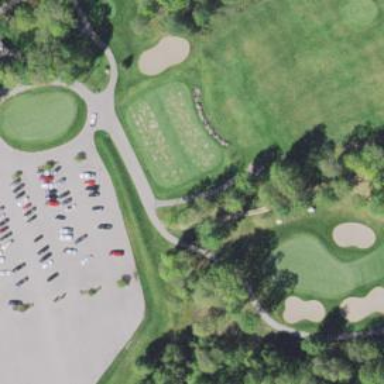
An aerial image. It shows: Path used for both walking and golf.